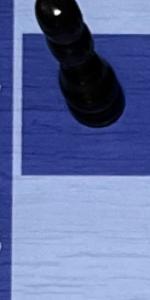
Label: Empty